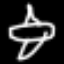
Label: airplane